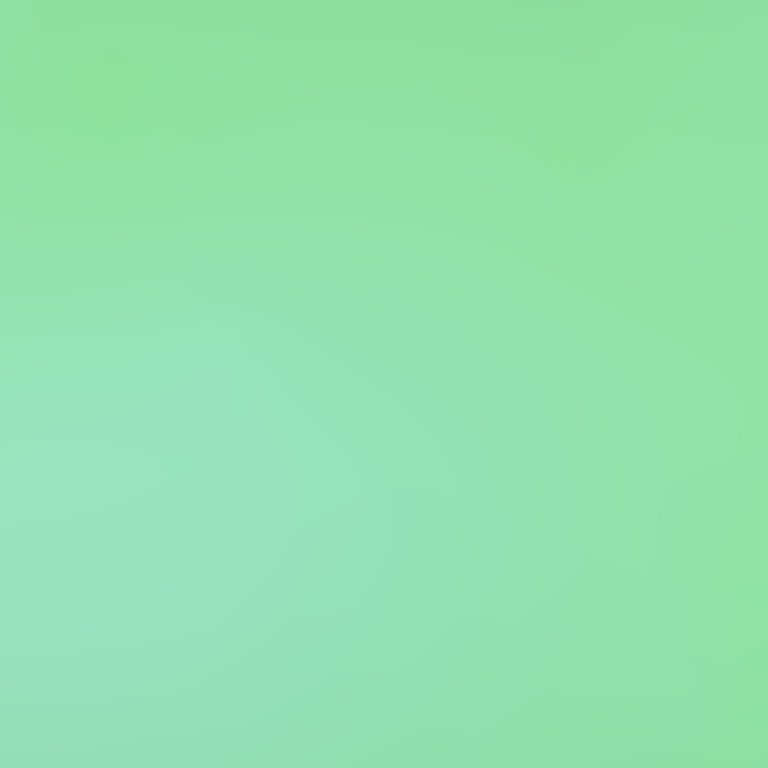
Abstract light effect, smooth gradient from soft green to light teal, calm atmosphere, diffuse light, no room, no furniture, no objects.